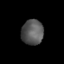
Tissue: lung
Cell type: T cells
Senescence score: 0.1885
Nuclear area (px): 542
Mean DAPI intensity: 87.952